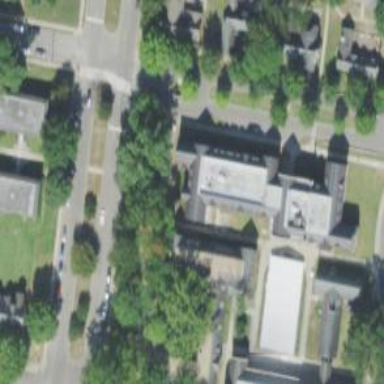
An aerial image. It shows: College building.